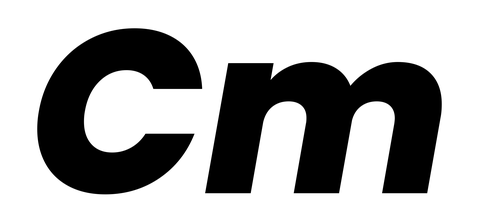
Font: Poppins-ExtraBoldItalic